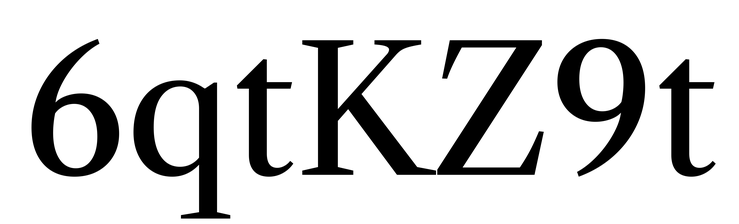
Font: LibreCaslonText_Regular